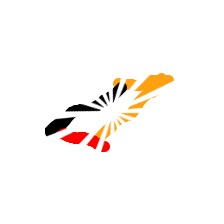
Shape: parallelogram